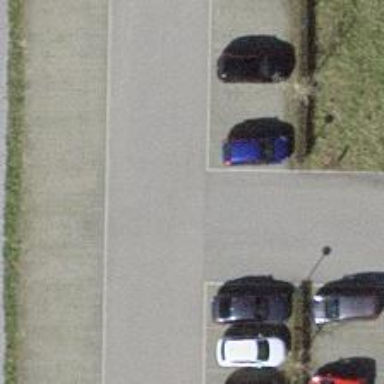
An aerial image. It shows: Road serving as parking aisle.